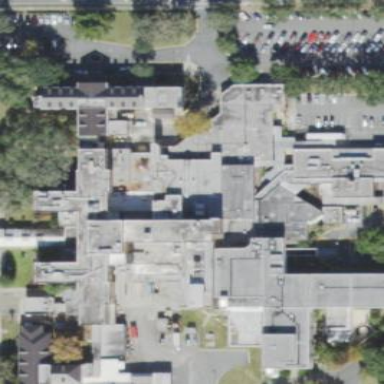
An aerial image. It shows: Hospital building.